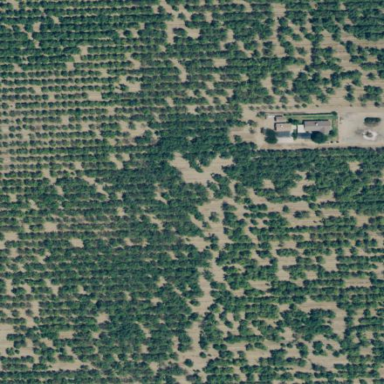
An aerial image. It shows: Orchard.